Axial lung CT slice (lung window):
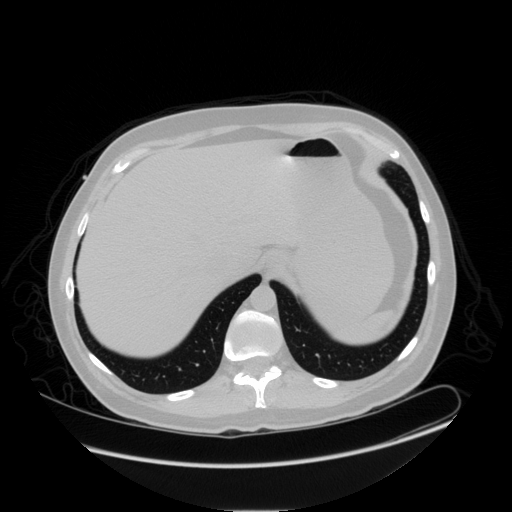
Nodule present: no